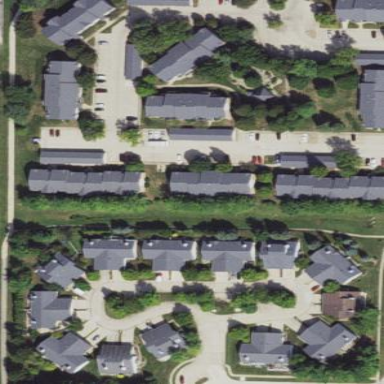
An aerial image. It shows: Residential area with apartments.